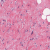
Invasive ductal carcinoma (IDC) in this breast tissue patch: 0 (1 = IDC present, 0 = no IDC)